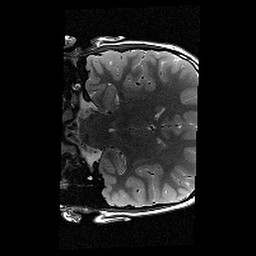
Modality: T2w
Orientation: coronal
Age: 11
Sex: female
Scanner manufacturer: siemens
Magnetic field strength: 3 T
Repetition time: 9.23 s
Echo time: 0.067 s